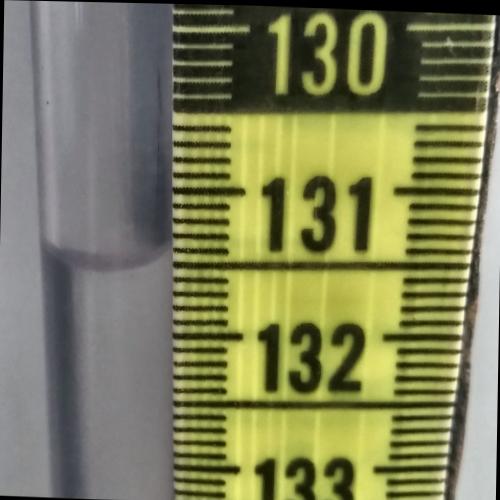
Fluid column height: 131.5 cm